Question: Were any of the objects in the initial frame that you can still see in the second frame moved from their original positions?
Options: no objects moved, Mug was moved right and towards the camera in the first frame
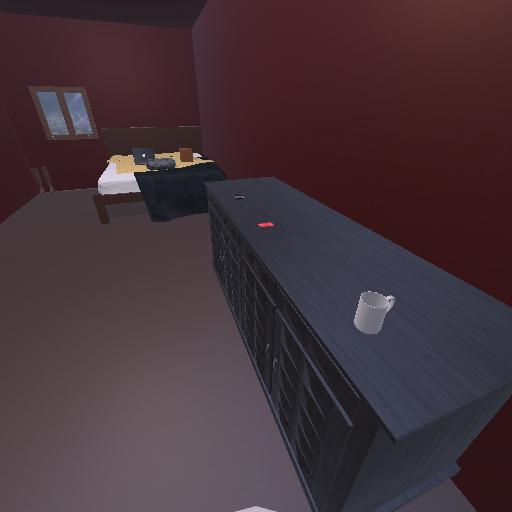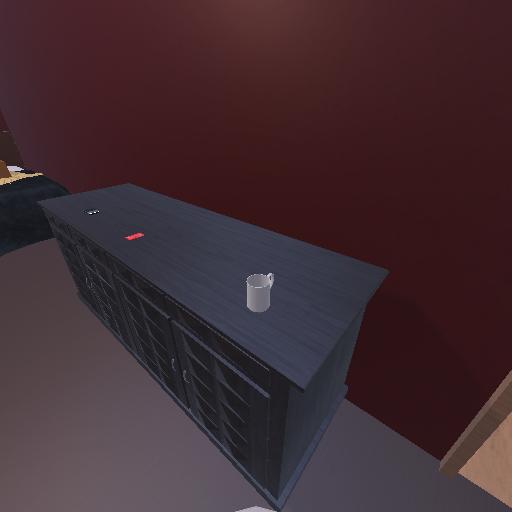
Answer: no objects moved